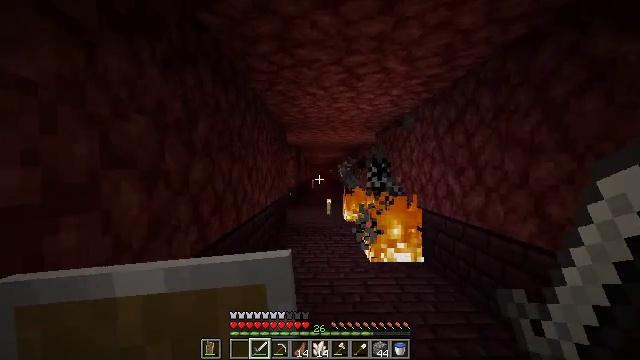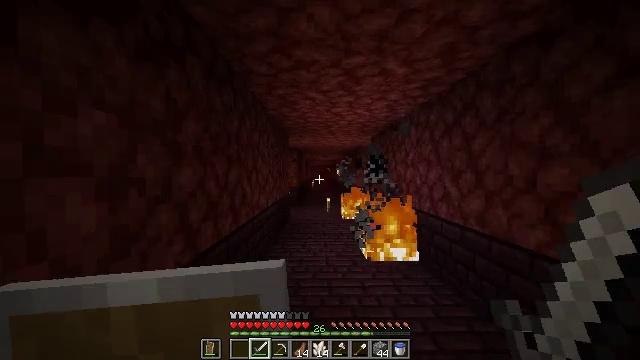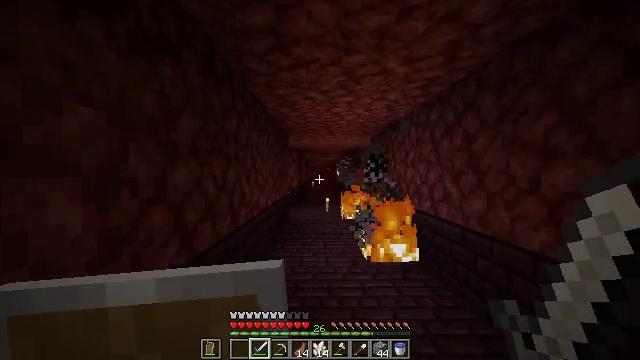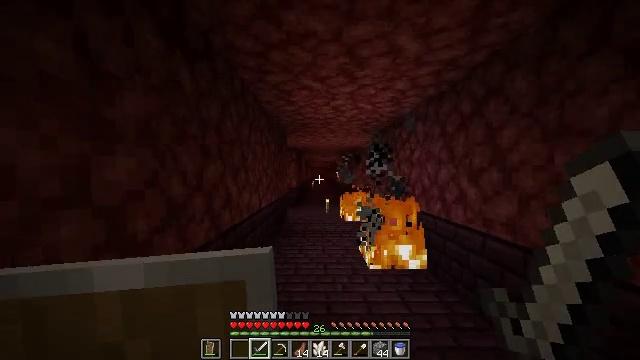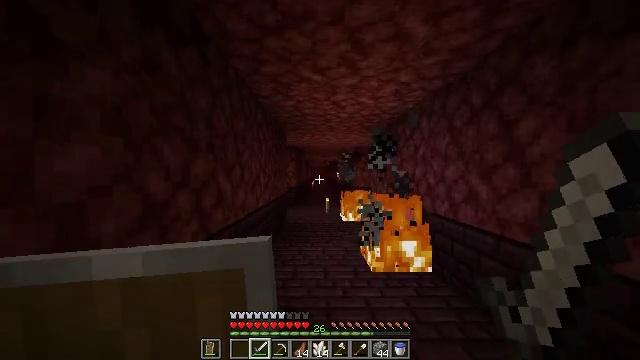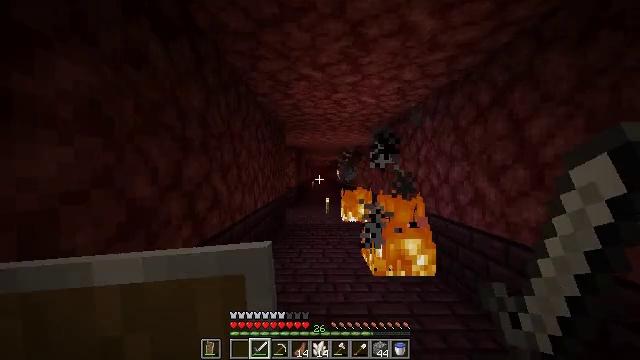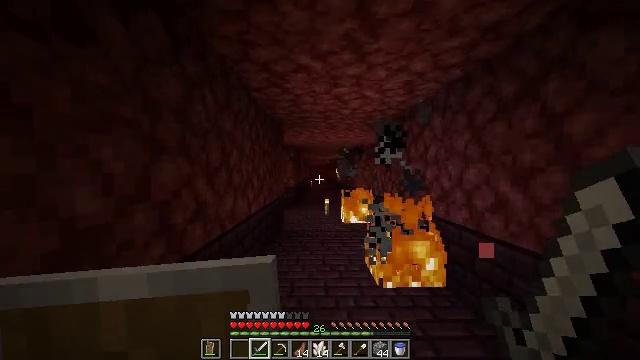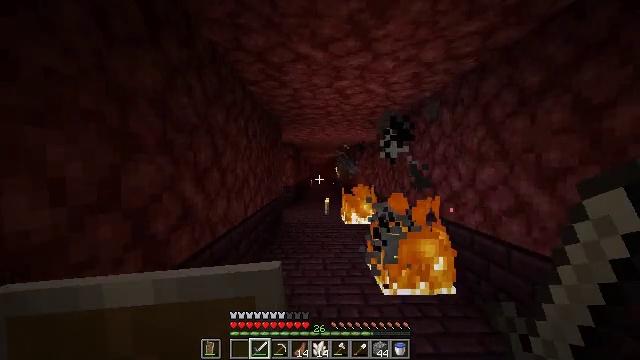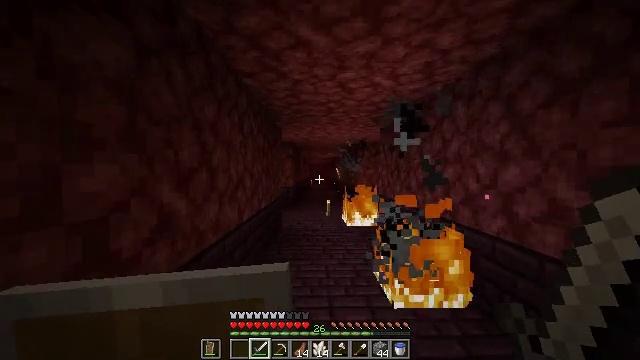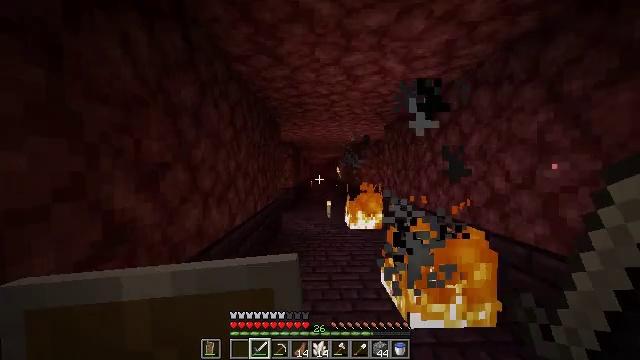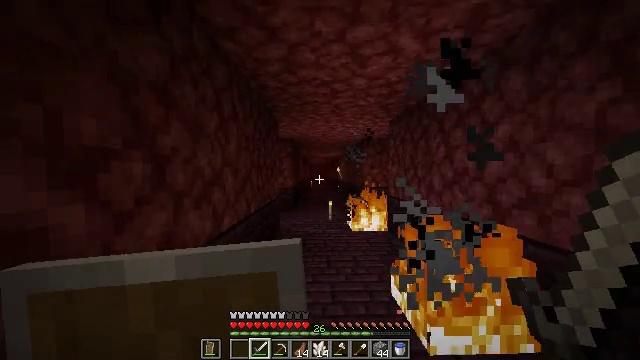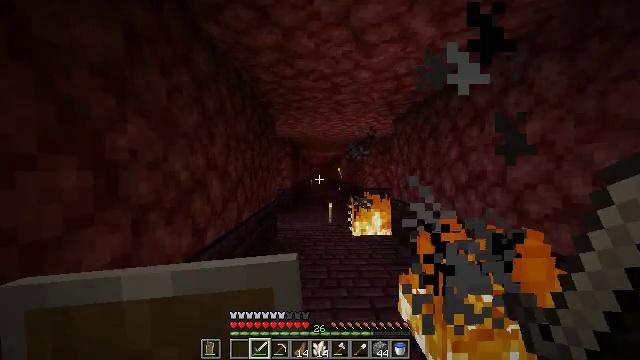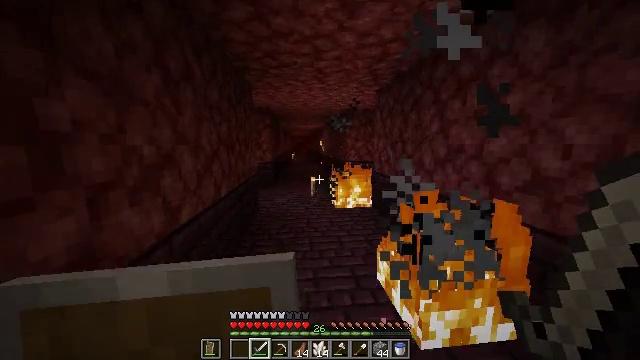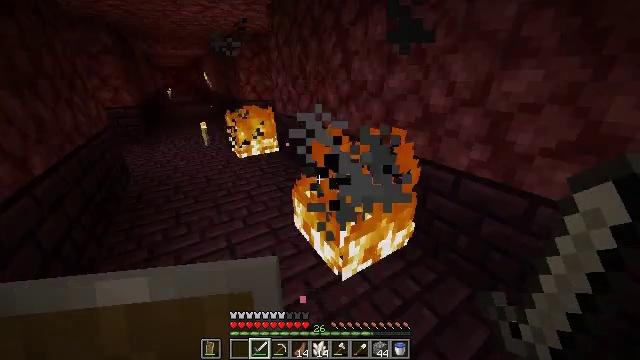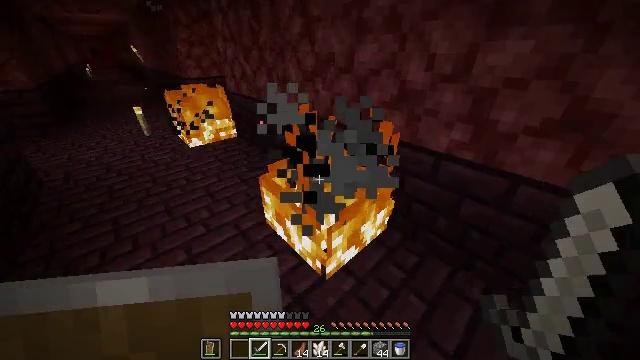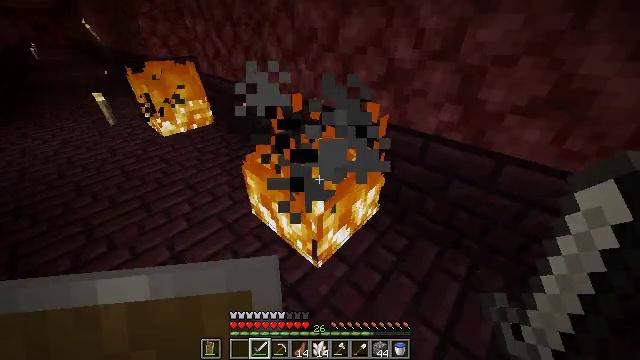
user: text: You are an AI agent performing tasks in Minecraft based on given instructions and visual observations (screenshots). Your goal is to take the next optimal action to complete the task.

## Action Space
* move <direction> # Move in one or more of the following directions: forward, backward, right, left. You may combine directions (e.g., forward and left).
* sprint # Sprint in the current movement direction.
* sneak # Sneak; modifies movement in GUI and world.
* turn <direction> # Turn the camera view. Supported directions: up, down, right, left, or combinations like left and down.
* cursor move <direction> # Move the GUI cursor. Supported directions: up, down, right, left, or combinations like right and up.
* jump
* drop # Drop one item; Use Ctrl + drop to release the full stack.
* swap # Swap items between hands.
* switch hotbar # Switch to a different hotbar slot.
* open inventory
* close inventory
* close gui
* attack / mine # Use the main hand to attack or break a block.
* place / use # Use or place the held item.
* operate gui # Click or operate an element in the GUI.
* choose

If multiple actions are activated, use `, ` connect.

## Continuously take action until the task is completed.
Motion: motion action
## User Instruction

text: Put out the fire.
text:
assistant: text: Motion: move forward
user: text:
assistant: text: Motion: move forward
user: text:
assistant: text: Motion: move forward
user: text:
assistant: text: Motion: move forward
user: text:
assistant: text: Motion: move forward
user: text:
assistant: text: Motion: move forward
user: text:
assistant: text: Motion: move forward
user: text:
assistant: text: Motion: move forward
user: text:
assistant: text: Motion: move forward
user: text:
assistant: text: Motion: move forward
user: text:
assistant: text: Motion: move forward
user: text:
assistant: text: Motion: move forward, turn right and down
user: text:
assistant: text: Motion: move forward, turn right and down
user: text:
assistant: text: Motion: turn right and down
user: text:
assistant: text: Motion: turn right and down
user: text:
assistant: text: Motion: turn right and down, attack / mine
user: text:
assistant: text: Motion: turn right and down, attack / mine
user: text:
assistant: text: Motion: turn right and down, attack / mine
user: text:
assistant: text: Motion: no_op
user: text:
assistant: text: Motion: no_op
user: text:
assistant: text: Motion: turn left and up
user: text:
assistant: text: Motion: turn left and up
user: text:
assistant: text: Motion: move forward, turn left and up
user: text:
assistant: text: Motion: move forward, turn left and up
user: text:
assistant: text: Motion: move forward
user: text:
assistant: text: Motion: move forward
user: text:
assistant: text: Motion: move forward
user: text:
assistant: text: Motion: move forward
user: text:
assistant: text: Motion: move forward
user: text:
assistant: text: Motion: move forward, turn down